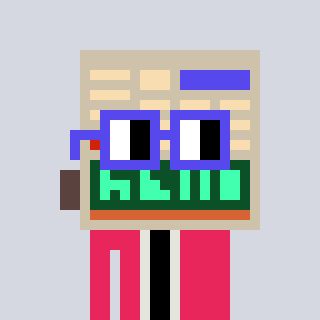
a pixel art character with square blue glasses, a calculator-shaped head and a redpinkish-colored body on a cool background